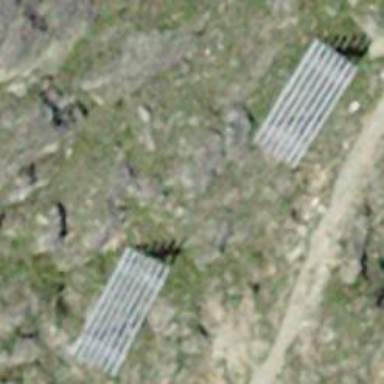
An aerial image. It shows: Snow fence that is man-made.